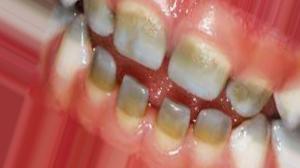
Condition: Tooth Discoloration